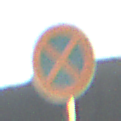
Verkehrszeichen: AbsolutesHalteverbot
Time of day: SunriseSunset
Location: Outdoor (Nature)
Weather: PartlyCloudy
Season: Summer
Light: Natural